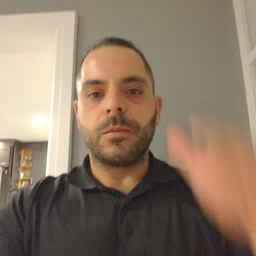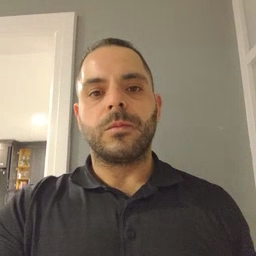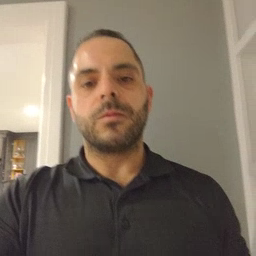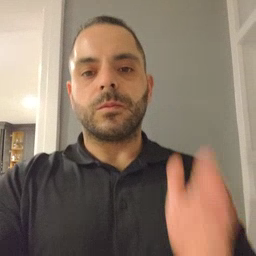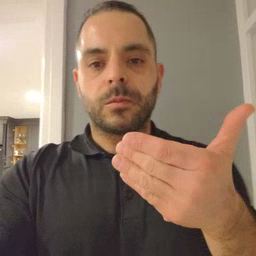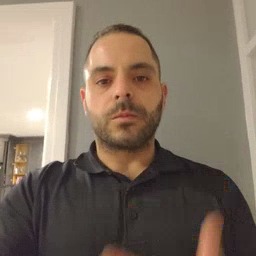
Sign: room